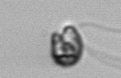
Label: flagellate_morphotype1